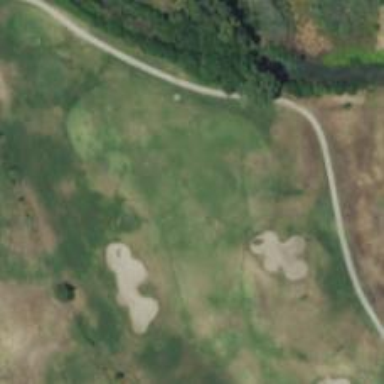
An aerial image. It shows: View of golf hole.